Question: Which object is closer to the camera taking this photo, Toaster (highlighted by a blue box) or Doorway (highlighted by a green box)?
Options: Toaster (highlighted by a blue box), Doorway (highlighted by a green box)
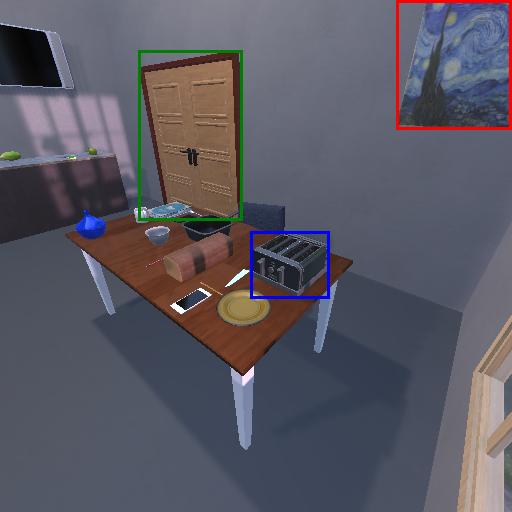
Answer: Toaster (highlighted by a blue box)